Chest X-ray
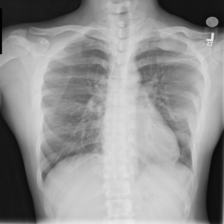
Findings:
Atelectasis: negative
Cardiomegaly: negative
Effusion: negative
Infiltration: negative
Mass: negative
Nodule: negative
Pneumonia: negative
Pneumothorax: negative
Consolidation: negative
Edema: negative
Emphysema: negative
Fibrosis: negative
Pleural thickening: negative
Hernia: negative